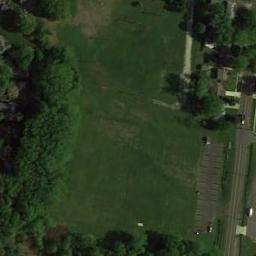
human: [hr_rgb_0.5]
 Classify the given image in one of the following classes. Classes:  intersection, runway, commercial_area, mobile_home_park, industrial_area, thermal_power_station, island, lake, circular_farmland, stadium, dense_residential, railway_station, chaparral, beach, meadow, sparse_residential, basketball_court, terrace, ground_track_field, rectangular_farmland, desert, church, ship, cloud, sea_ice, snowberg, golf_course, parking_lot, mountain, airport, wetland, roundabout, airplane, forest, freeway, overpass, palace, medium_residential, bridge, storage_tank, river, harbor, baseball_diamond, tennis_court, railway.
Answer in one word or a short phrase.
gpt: meadow